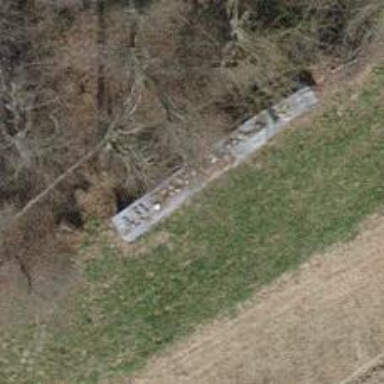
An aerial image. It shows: Shelter that serves as hunting stand.